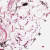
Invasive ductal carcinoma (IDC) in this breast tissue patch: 0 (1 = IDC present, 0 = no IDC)